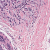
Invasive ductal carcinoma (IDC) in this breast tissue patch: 1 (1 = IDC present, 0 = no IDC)